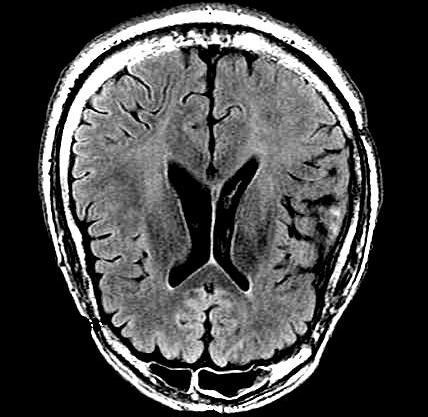
Label: notumor